Interaction volume radius: 5 \u00c5
Interaction volume height: 25 \u00c5
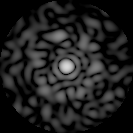
Disorder parameter: 0.8558